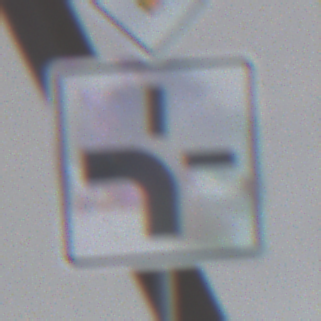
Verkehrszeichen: VerlaufVorfahrtsstrasse1
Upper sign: Vorfahrtsstrasse
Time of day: MorningAfternoon
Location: Roofed (Urban)
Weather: PartlyCloudy
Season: NotSpecified
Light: Natural